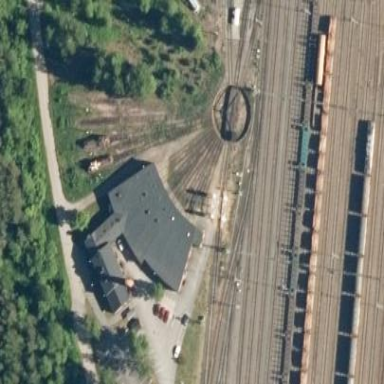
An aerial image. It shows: Engine shed building located near railway.